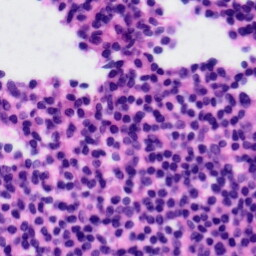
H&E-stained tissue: Tonsil